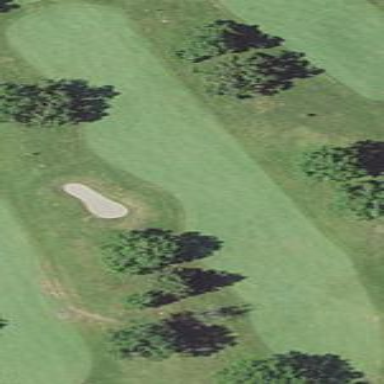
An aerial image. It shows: Golf fairway surrounded by grass.